Field crop: maize
Growth stage: 2
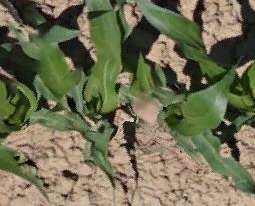
Species: maize